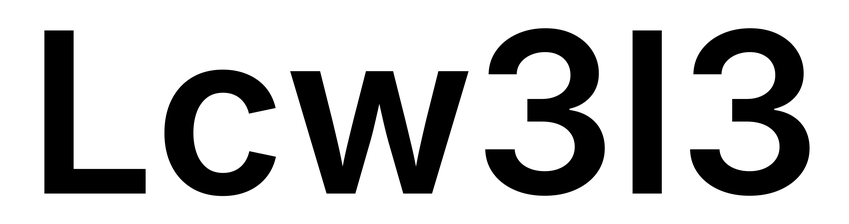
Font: Inter_SemiBold